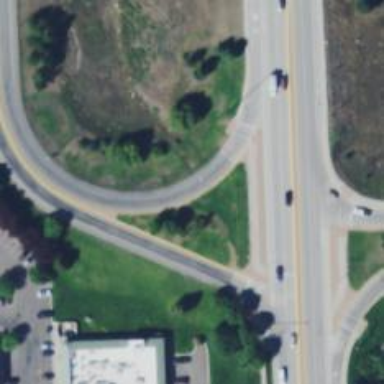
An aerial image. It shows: Trunk link road with asphalt surface.